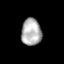
Tissue: lung
Cell type: Epithelial cells
Senescence score: 0.2137
Nuclear area (px): 530
Mean DAPI intensity: 176.202